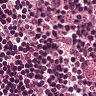
Metastatic tissue present: no